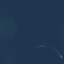
Label: SeaLake